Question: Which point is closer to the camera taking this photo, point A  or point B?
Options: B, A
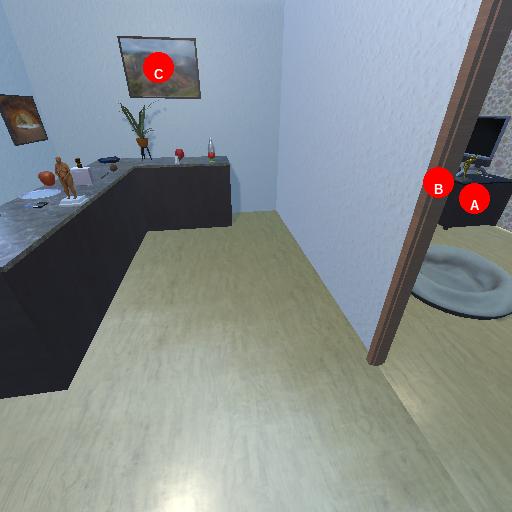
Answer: B